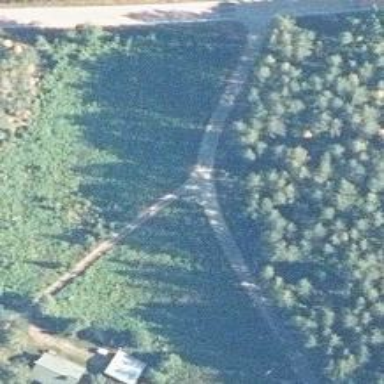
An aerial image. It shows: Unclassified road.